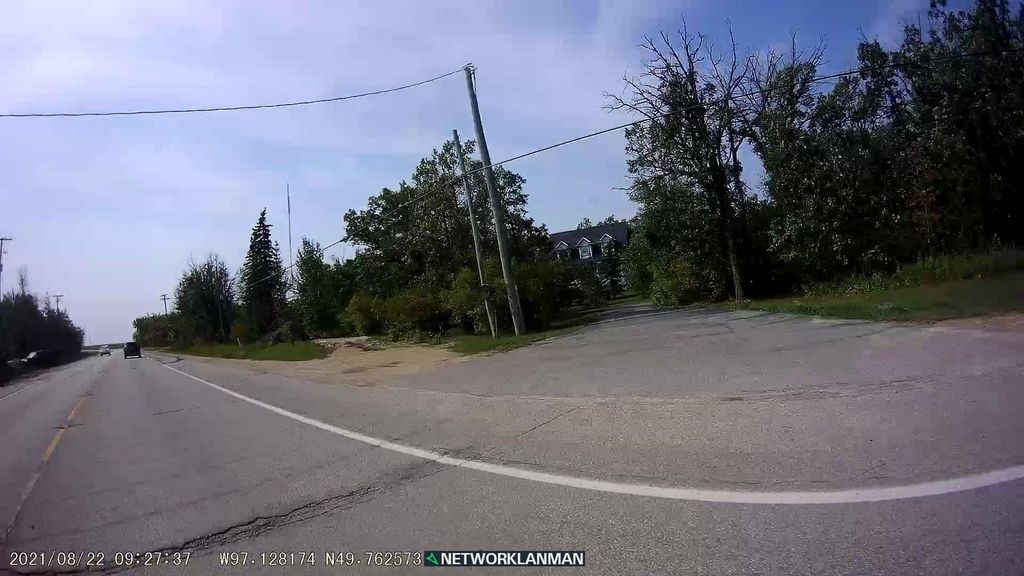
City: winnipeg